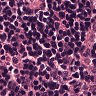
Metastatic tissue present: no